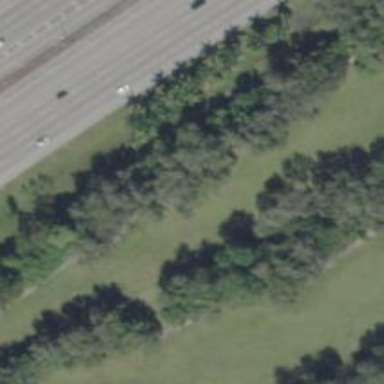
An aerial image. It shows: Service road designated as golf cart path.